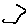
Label: hexagon